Question: I'm not sure if this is doable in JMeter. Is there a way to save the average response time and std deviation that's shown in the "View Results in Table" Listener to the results file? The csv file that's saved has all the data in the table, it just doesn't have the average and std. dev. in it which would be nice to have. Thanks in advance for any help you can give me.
Here's an image from my Jmeter.
If there's a way to do it with another Listener, I'm all ears, although:
1. The info on each response is useful to me so I would still use "View Results in Table"
2. I tried saving with all those Listeners you see in the jpg and they were all the same when saved as csv.
I need to automate this so whatever solution there is, hopefully we can tell jmeter to do it from the command line too.
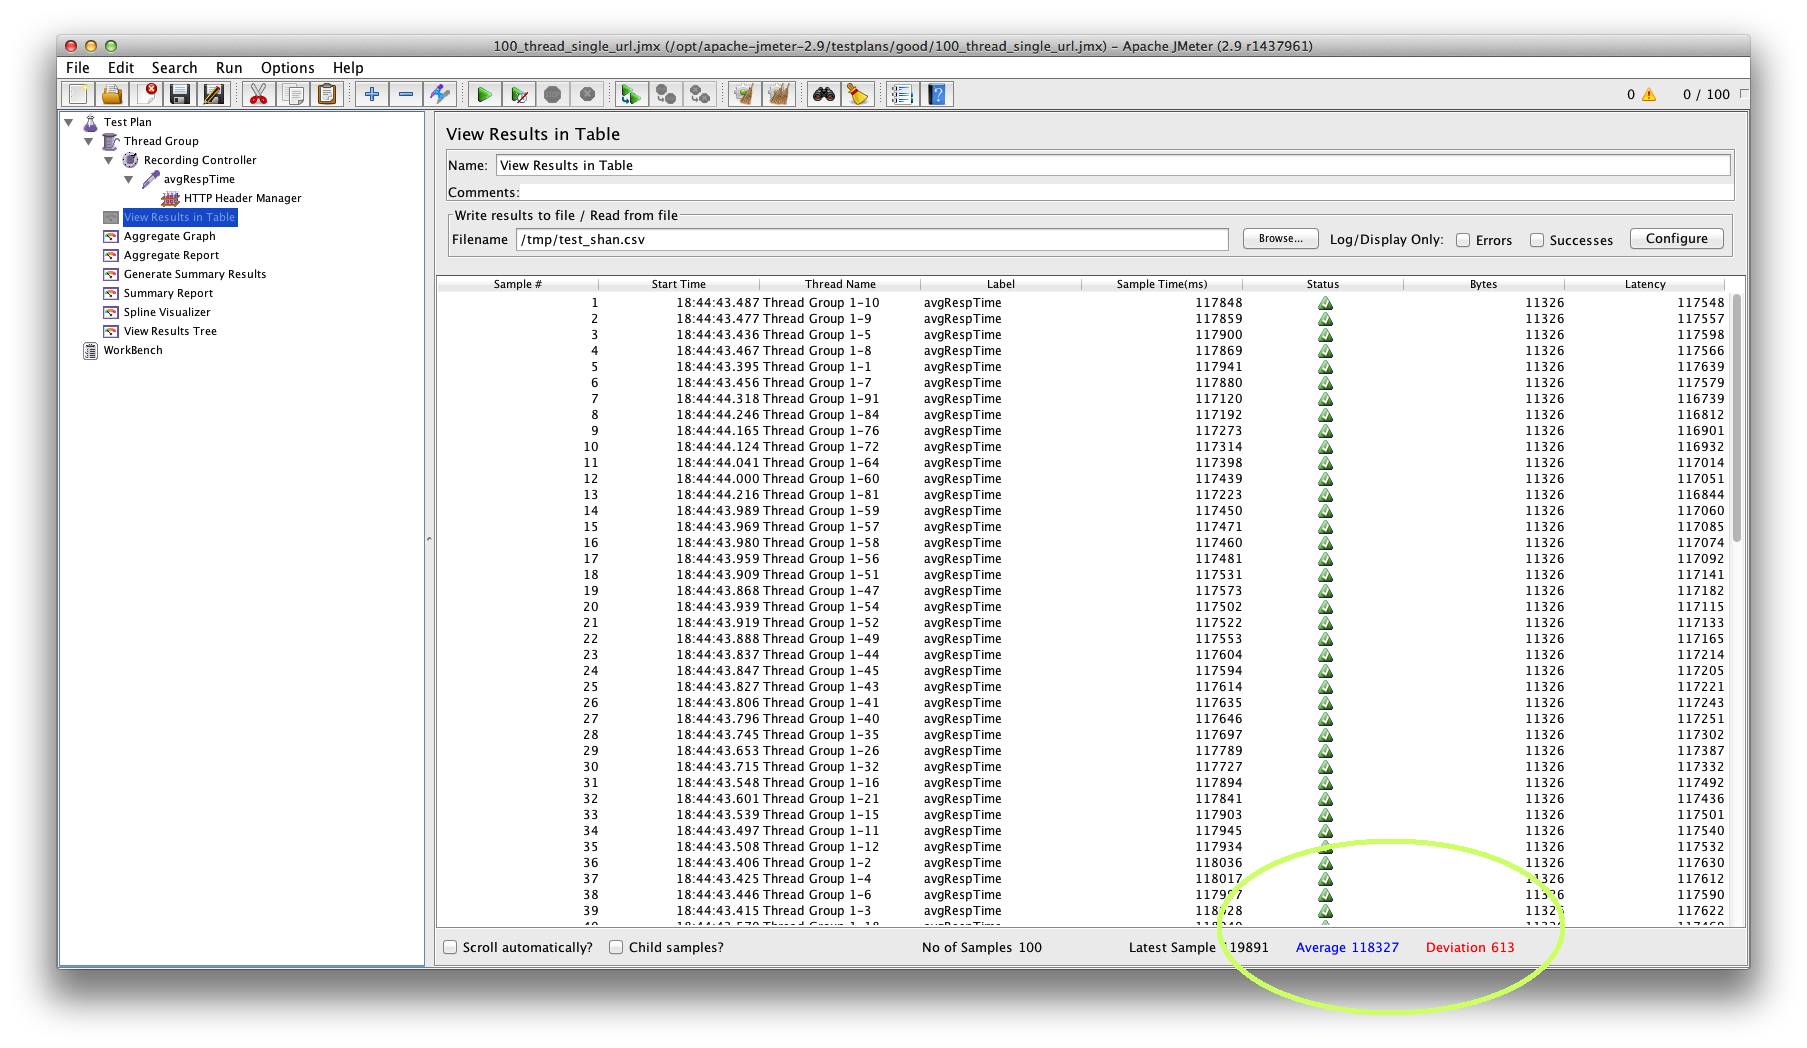
Answer: Average response time and deviation cannot be recorded, they have to be after the run.
So for instance if you run JMeter in non-GUI mode as
'''
jmeter -n -t path_to_jmx_file -l path_to_jtl_file
'''
it'll produce CSV output file. After opening it in MS Excel or equivalent you should be able to add a couple of simple formulae to get these values.
Besides you can open results '.jtl' file with any JMeter Listener and they'll do the calculations for you. So there is no need to keep listeners during performance test run as they do consume memory, feed results file to those, which are matching your expected reporting after the run.
Another option is using <URL> which provides nice HTML output.
Finally you can consider using a <URL> for details